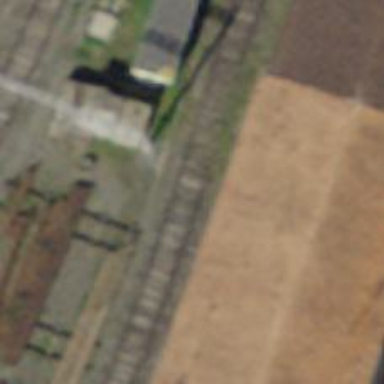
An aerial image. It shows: Railway yard in service.